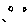
Label: smiley face